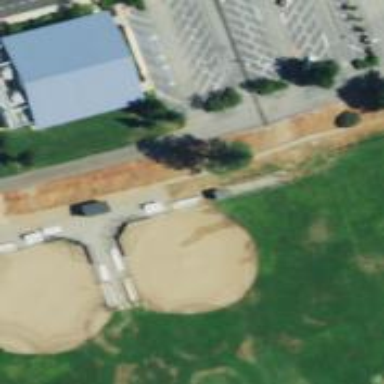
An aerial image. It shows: Baseball pitch for leisure land.